Interaction volume radius: 5 \u00c5
Interaction volume height: 20 \u00c5
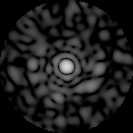
Disorder parameter: 0.8765